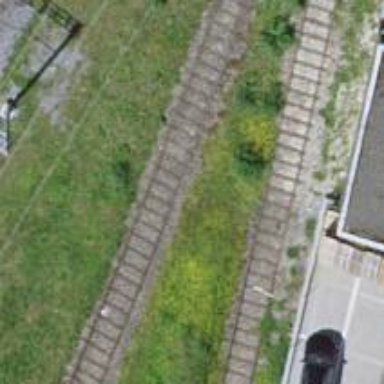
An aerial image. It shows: Railway yard in service.